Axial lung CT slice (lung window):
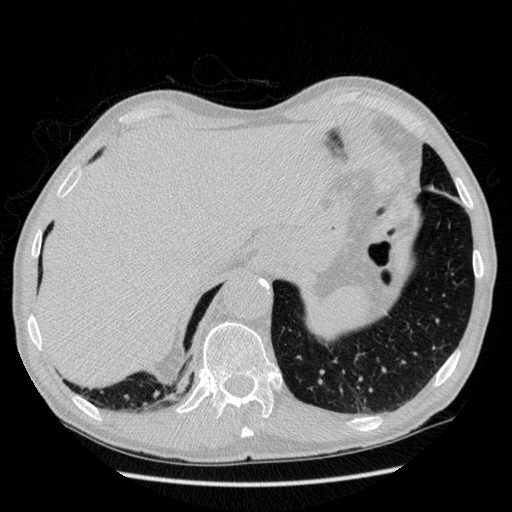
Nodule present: no